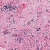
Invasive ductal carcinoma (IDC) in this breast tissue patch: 1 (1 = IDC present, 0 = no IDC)